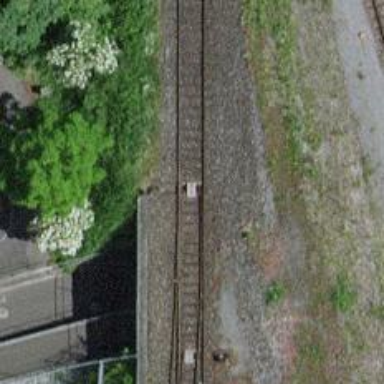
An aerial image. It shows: Railway yard used for servicing trains.